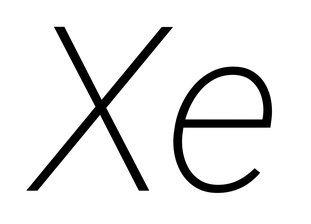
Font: Roboto-Italic_ExtraLight_Italic